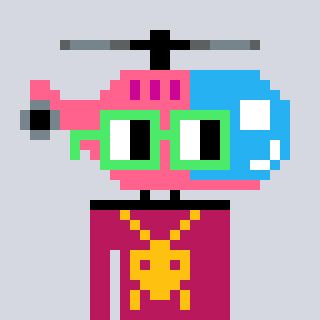
a pixel art character with square light green glasses, a helicopter-shaped head and a darkpink-colored body on a cool background